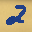
Label: 2